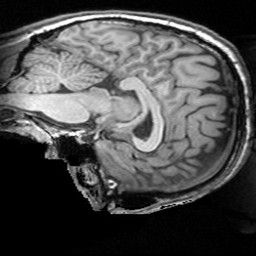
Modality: T1w
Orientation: sagittal
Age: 32
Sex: male
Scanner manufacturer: siemens
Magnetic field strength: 3 T
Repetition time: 1.62 s
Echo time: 0.003 s